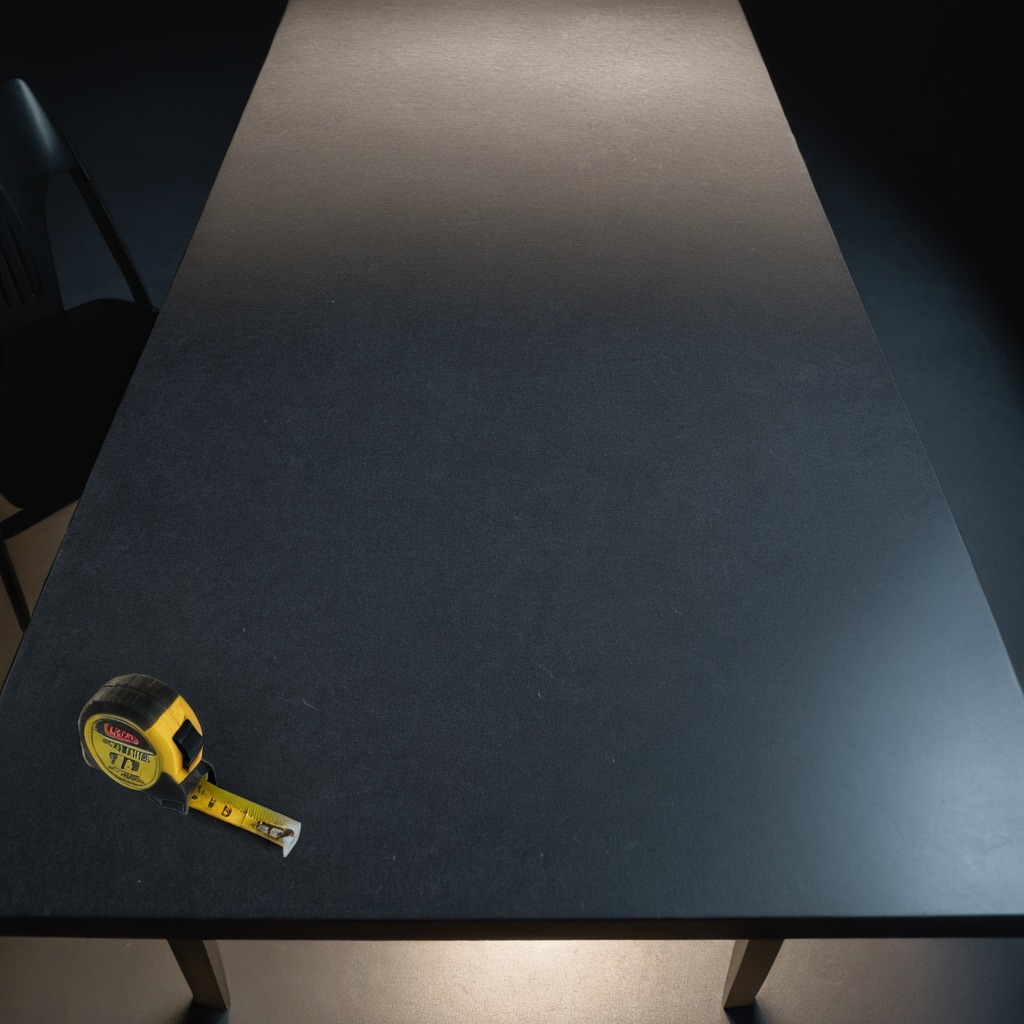
A measuring tape is lying on a clean granite table inside a workshop at night dim ambient light soft shadows worn but